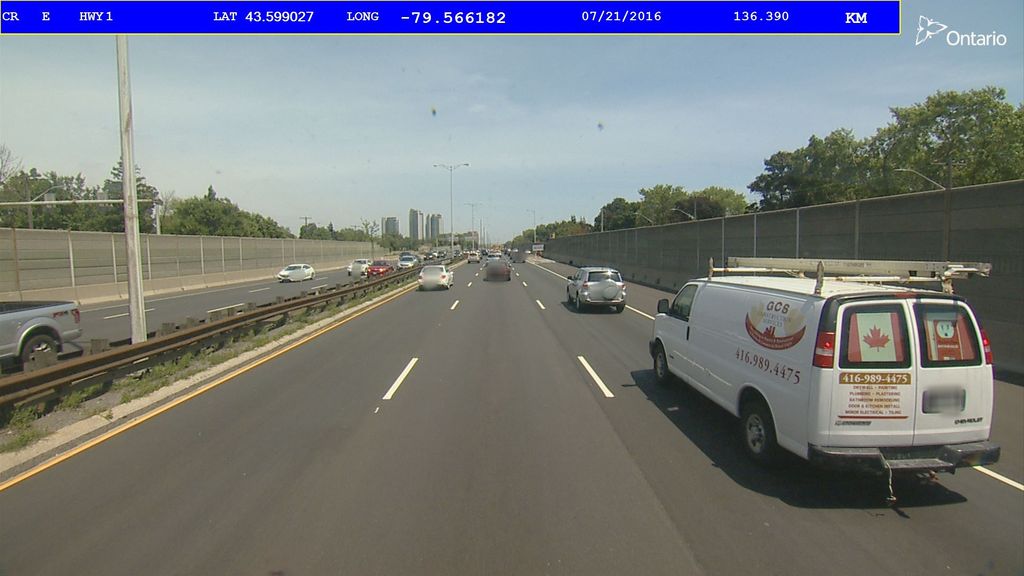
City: toronto